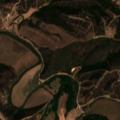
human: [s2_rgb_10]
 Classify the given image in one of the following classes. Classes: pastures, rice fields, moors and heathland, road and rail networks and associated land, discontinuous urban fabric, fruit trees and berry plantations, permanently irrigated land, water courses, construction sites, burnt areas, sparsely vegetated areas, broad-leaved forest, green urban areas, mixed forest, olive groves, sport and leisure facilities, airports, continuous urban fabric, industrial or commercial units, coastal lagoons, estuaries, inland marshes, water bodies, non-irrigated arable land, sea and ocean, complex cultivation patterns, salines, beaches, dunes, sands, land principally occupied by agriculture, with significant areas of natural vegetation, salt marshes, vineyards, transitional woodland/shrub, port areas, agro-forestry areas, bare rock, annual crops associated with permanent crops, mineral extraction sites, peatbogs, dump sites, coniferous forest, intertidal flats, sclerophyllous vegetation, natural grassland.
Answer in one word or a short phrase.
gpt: permanently irrigated land, land principally occupied by agriculture, with significant areas of natural vegetation, broad-leaved forest, sclerophyllous vegetation, transitional woodland/shrub